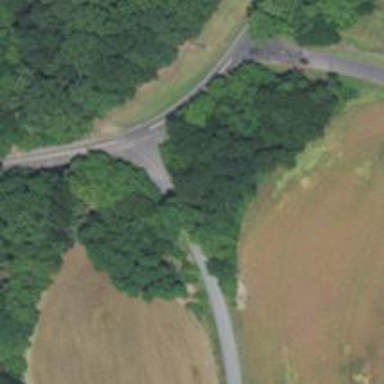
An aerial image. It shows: Culvert tunnel.